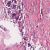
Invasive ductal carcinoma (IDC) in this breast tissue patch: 0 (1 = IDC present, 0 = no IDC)